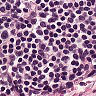
Metastatic tissue present: no